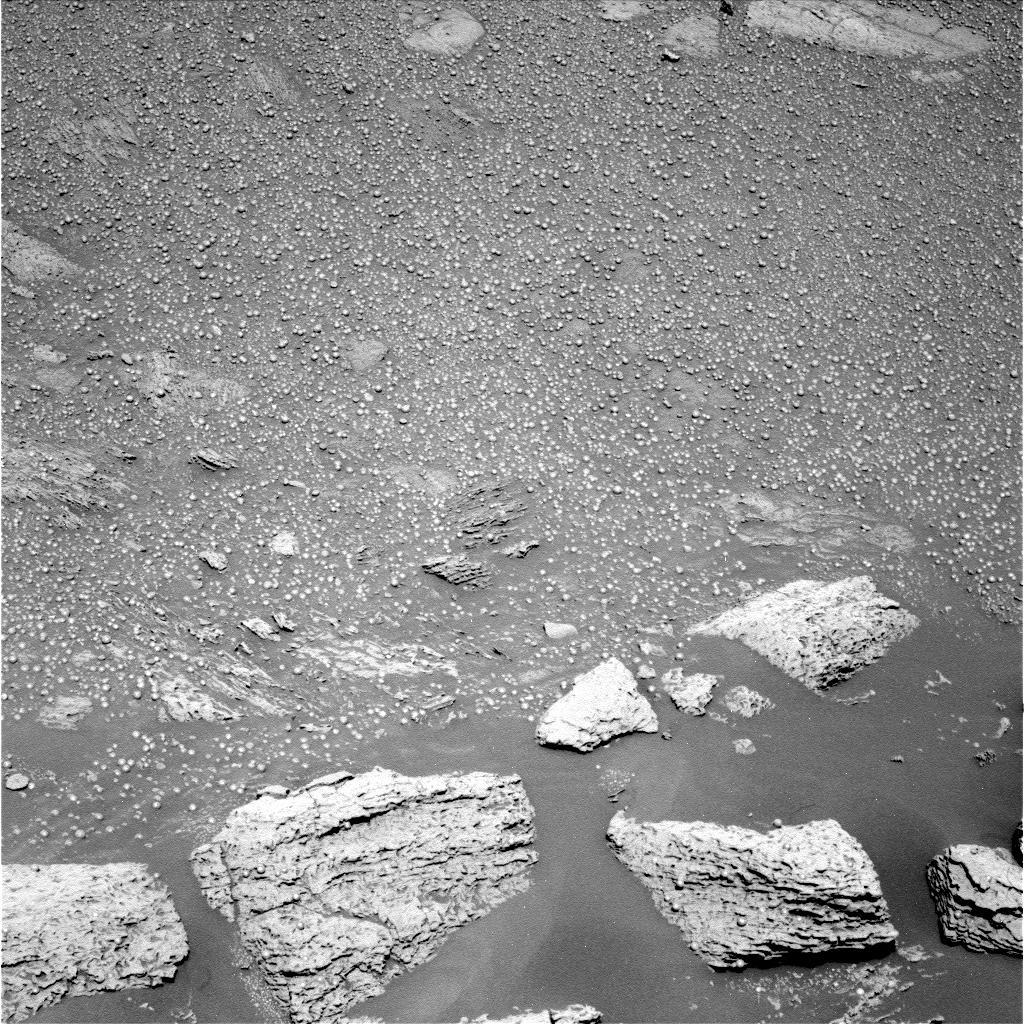
Terrain classes present: Bedrock, Gravel / Sand / Soil, Rock, Shadow